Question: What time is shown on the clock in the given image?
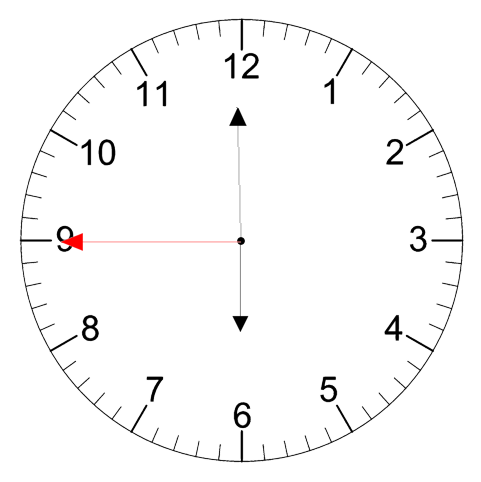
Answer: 05:59:45